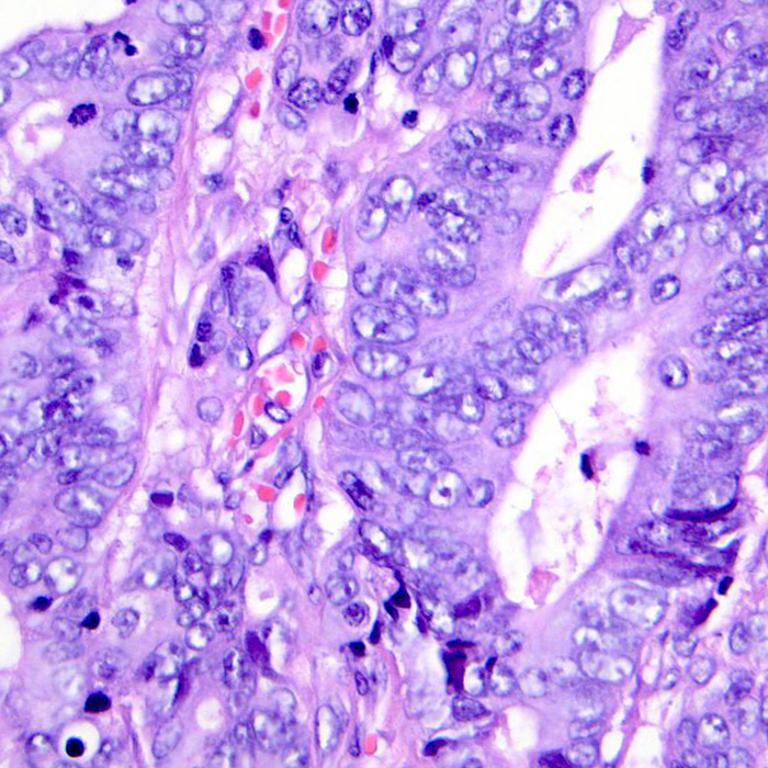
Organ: colon
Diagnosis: adenocarcinomas